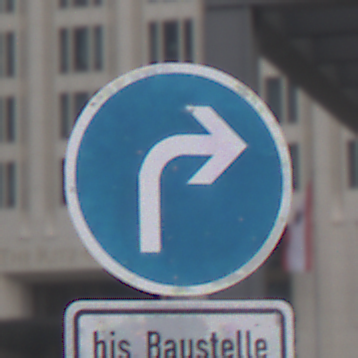
Verkehrszeichen: VorgeschriebeneFahrtrichtungRechts
Zusatzzeichen unten: SonstigeFahrzeugePersonengruppenFrei2
Umgebung: Outdoor, Urban
Tageszeit: MorningAfternoon
Wetter: Overcast
Licht: Natural
Jahreszeit: NotSpecified
Kontrast: LowContrast